Aerial crown-view tile of a tropical tree (Barro Colorado Island, Panama), acquired 20250616:
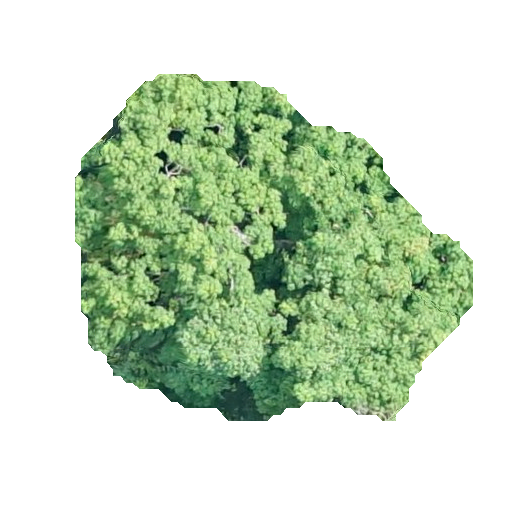
Species: Ceiba pentandra
GBIF accepted scientific name: Ceiba pentandra
Crown area: 146.646 m²